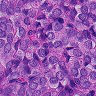
Metastatic tissue present: yes